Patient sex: M
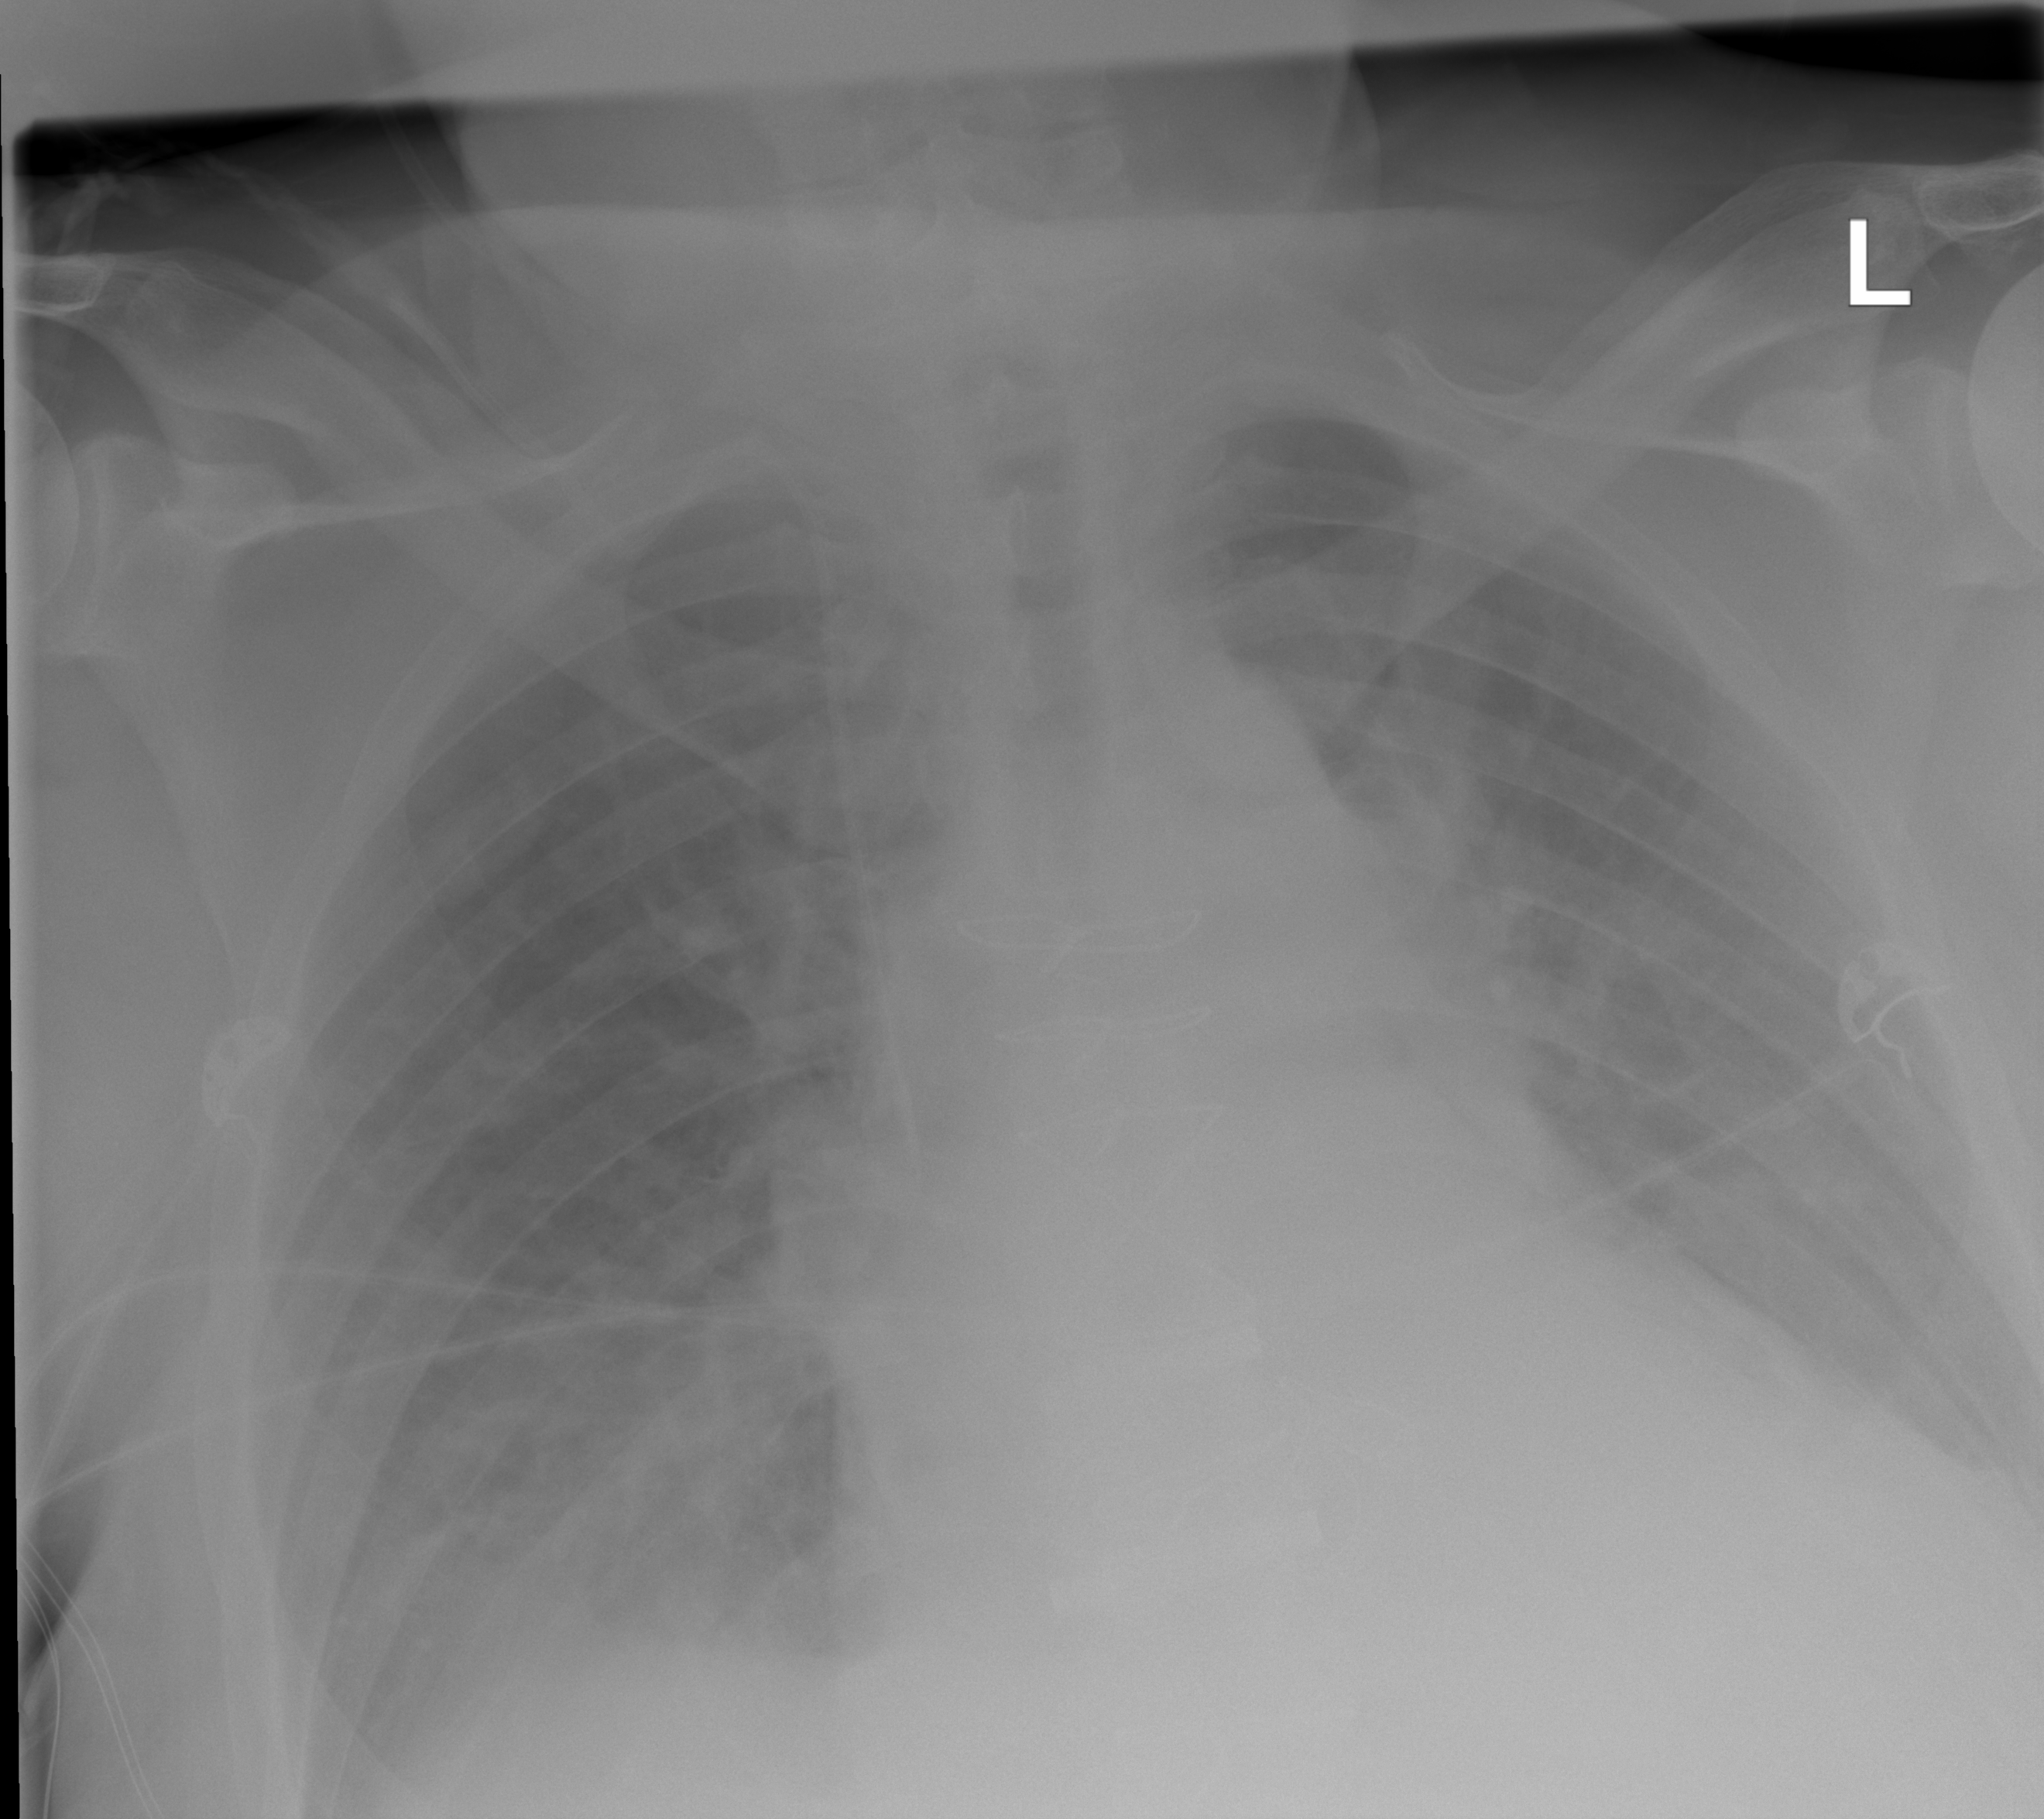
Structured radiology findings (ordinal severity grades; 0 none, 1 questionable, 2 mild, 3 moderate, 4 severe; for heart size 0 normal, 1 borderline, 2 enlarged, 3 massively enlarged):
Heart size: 3
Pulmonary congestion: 2
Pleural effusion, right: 2
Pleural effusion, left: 2
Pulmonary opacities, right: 2
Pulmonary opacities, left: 2
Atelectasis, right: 2
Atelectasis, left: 2